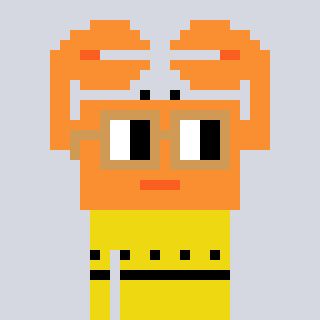
a pixel art character with square brown glasses, a crab-shaped head and a yellow-colored body on a cool background